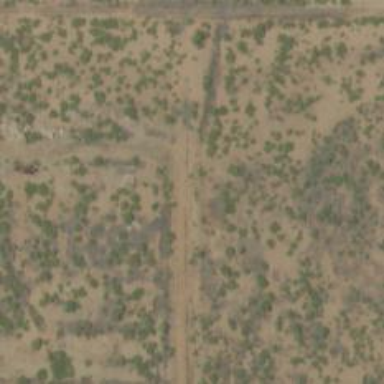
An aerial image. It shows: Track road.